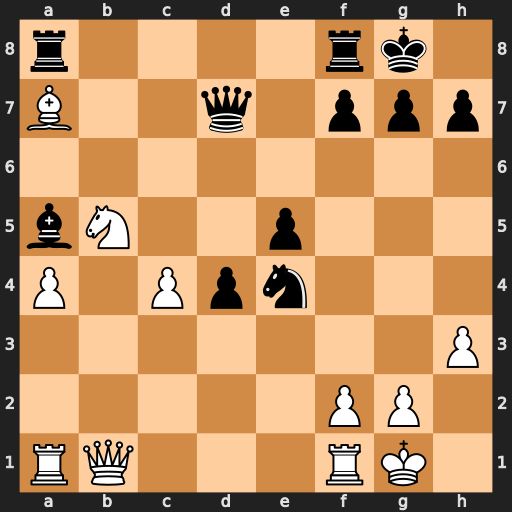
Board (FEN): r4rk1/B2q1ppp/8/bN2p3/P1Ppn3/7P/5PP1/RQ3RK1
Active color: w
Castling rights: -
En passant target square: -
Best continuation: Qxe4